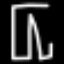
Label: pants